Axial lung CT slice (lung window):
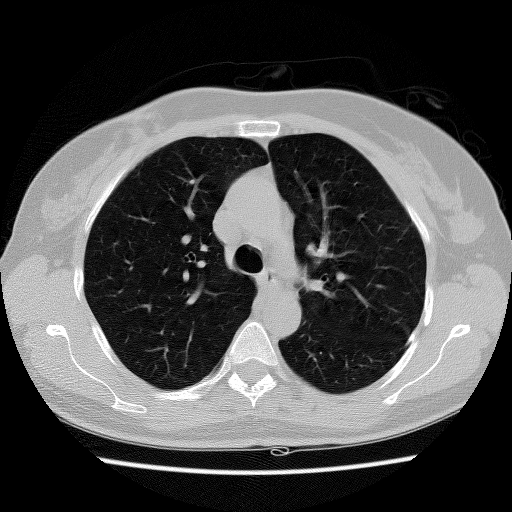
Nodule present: no